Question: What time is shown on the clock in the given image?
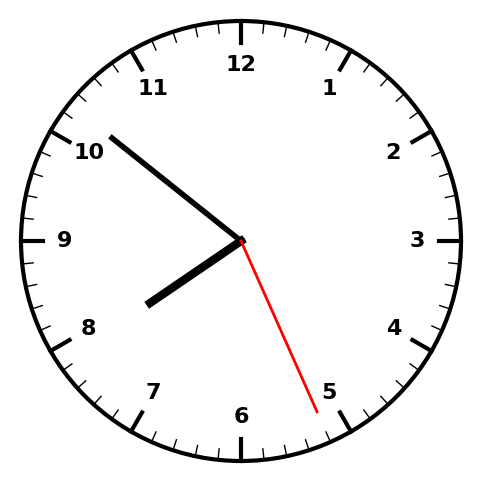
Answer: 07:51:26